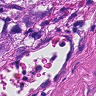
Metastatic tissue present: yes